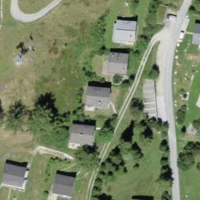
EUNIS habitat code: 26
Species observed at this site:
Silene dioica